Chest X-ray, AP view. Patient: 63 years old, sex M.
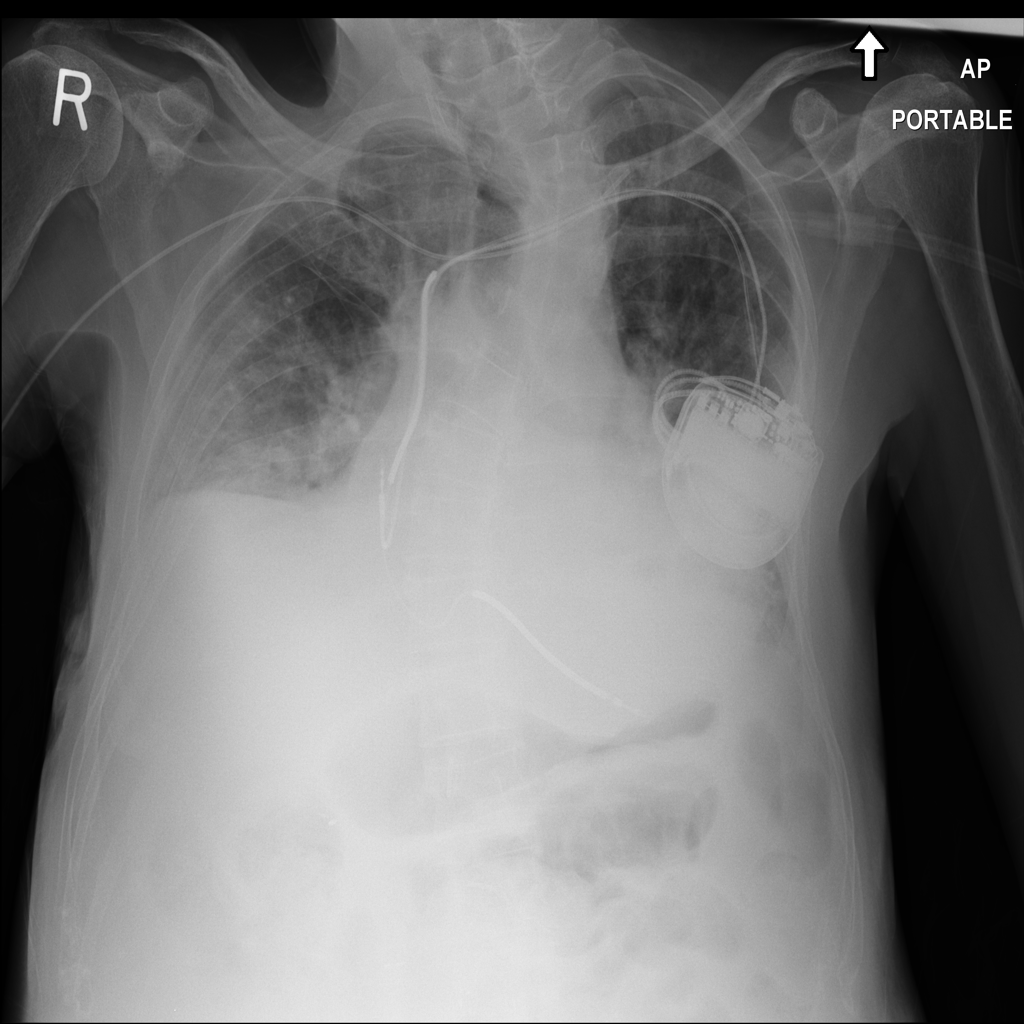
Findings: Atelectasis, Infiltration